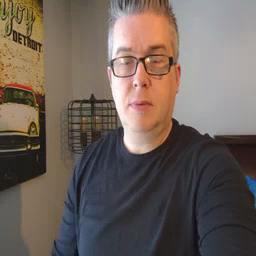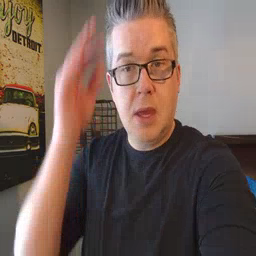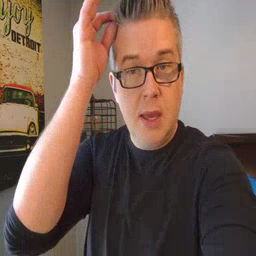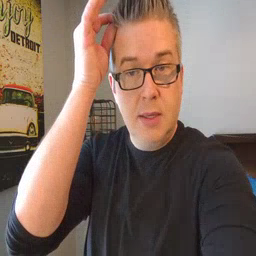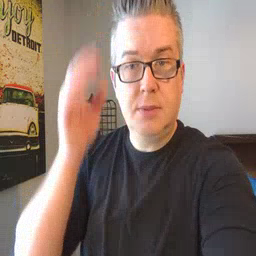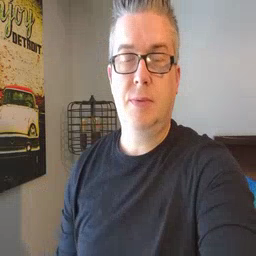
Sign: hair